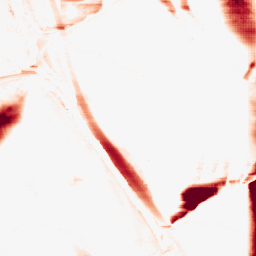
Category: morphological
Decomposition family: morphological_rect
Decomposition parameters: operation: opening
width: 50
height: 3
Upsampling method: fft_zeropad
Upsampling parameters: scale: 2
Upsampling scale: 2